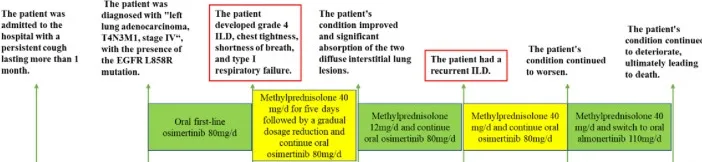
(E) A thorough timeline of the patient's clinical progression and treatment protocol.
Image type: chart (chart)